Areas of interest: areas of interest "Qingdao University of Science and Technology Sifang Campus Gymnasium"
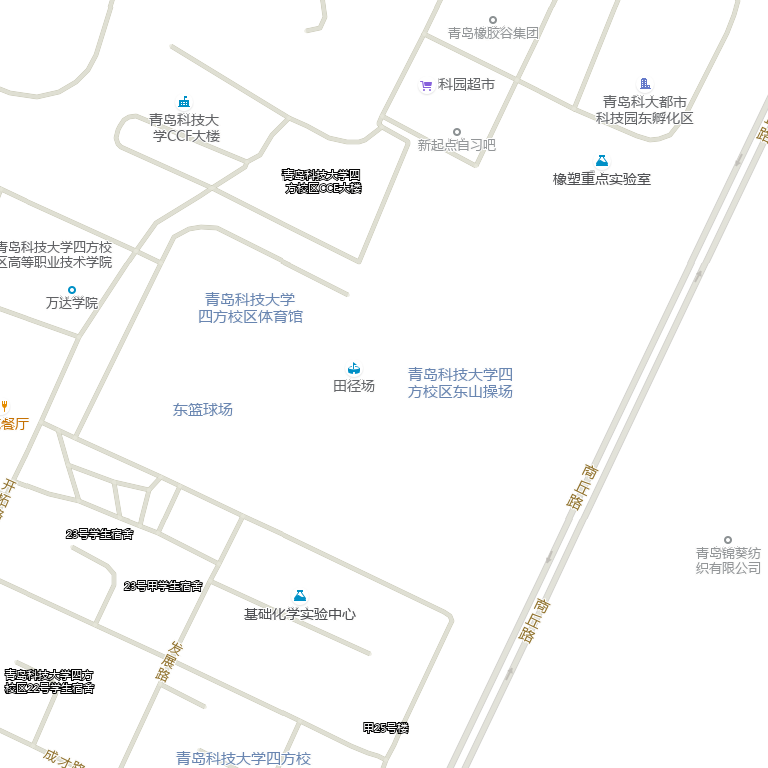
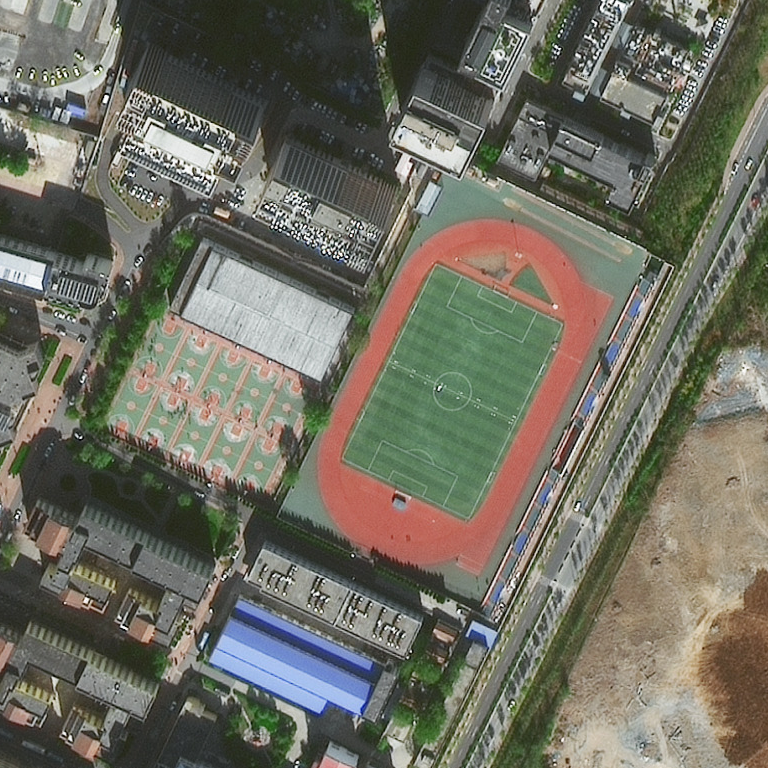